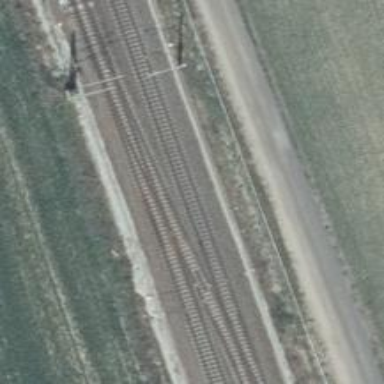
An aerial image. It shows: Railway track with contact lines for electrification.